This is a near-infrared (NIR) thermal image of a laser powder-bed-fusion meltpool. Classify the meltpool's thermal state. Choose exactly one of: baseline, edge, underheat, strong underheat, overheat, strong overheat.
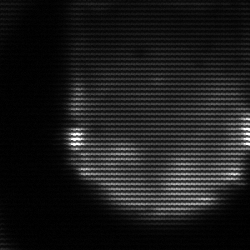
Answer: edge